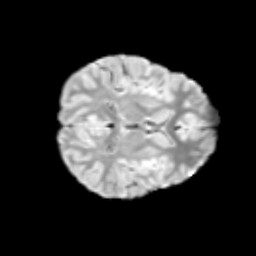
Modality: T2w
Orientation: axial
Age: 13
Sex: female
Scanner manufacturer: siemens
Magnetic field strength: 3 T
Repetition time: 3.8 s
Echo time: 0.07 s